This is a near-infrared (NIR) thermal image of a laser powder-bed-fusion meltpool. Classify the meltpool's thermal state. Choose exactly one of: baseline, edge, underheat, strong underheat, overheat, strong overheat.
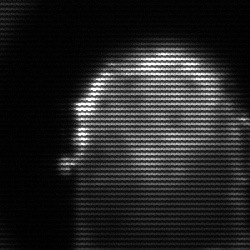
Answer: baseline